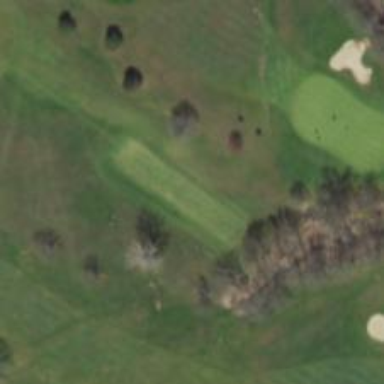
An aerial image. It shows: Golf tee on grassy land.